Question: I have a datamodel that looks like this:

I show a list of Customers on a tableview, when the user selects a customer, it then shows a list of rooms for that customer - this all currently works fine.
The problem i am getting is when i try and show a detail view for the Room. When the user selects a room, it shows a view with all the values of that room. (well should do). I have this working to some extent, BUT if i have two rooms named the same ie - "Bedroom 1", for two different customers then it doesnt show the correct room data.
here is the code i am using:
'''
AppDelegate_Shared *appDelegate = [[UIApplication sharedApplication] delegate];
NSManagedObjectContext *context = [appDelegate managedObjectContext];
NSEntityDescription *entityDesc = [NSEntityDescription entityForName:@"Rooms" inManagedObjectContext:context];
NSFetchRequest *request = [[NSFetchRequest alloc] init];
[request setEntity:entityDesc];
NSPredicate *pred = [NSPredicate predicateWithFormat:@"(Room = %@)", titleStr];
[request setPredicate:pred];
NSManagedObject *matches = nil;
NSError *error;
NSArray *objects = [context executeFetchRequest:request error:&error];
if ([objects count] == 0)
{
NSLog(@"No matches");
} else
{
matches = [objects objectAtIndex:0];
NSLog(@"matches found");
aLbl.text = [matches valueForKey:@"DimA"];
}
[request release];
[NSFetchedResultsController deleteCacheWithName:nil];
[self.fetchedResultsController.fetchRequest setPredicate:pred];
'''
What i want to happen, is the detail view shows the details based on what customer is already chosen.
Any help is much appreciated...
Thanks
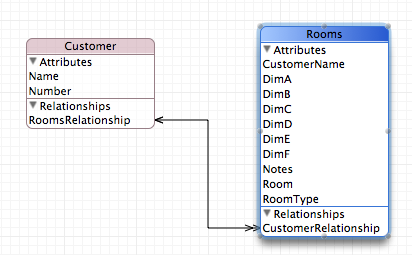
Answer: Change your predicate to also include the Customer you are searching for.
Imagine this is SQL (assuming you have used SQL), the predicate is your WHERE clause. If Room isn't unique, then this will return all rooms with the same name.
What you want is rooms where ROOM == roomName and customer == customerId.